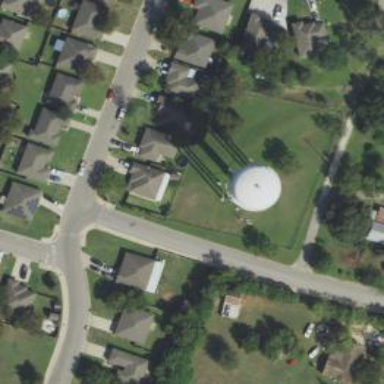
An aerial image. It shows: Water tower that is man-made.